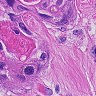
Metastatic tissue present: yes